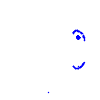
Particle: kaon